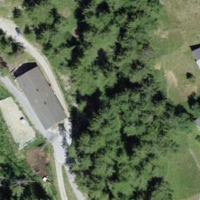
EUNIS habitat code: 55
Species observed at this site:
Capreolus capreolus